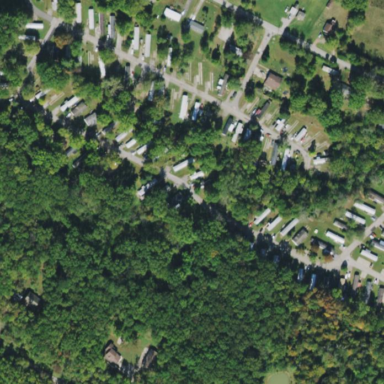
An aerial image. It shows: Trailer park.